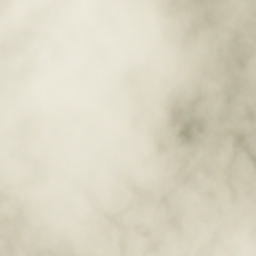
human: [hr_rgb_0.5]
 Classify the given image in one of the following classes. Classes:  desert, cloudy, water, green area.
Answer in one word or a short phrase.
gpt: cloudy